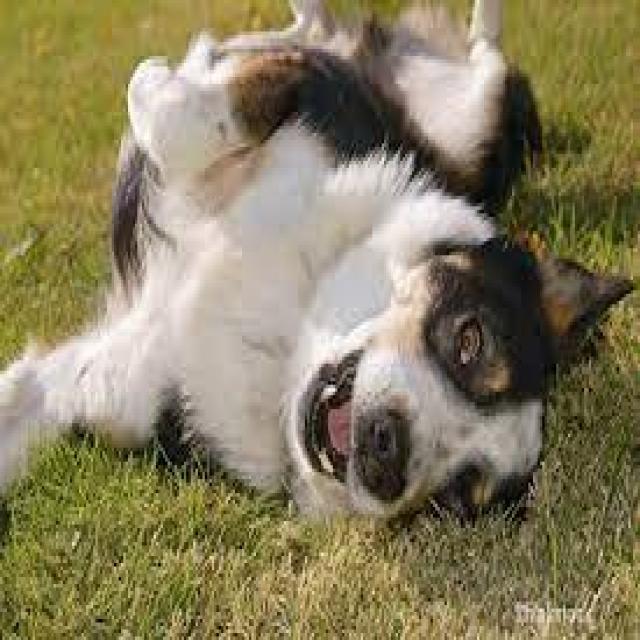
Healthy canine skin — no visible lesions, inflammation, or abnormalities. The skin and coat appear normal.